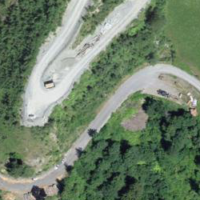
EUNIS habitat code: 43
Species observed at this site:
Corvus corax
Geranium sanguineum